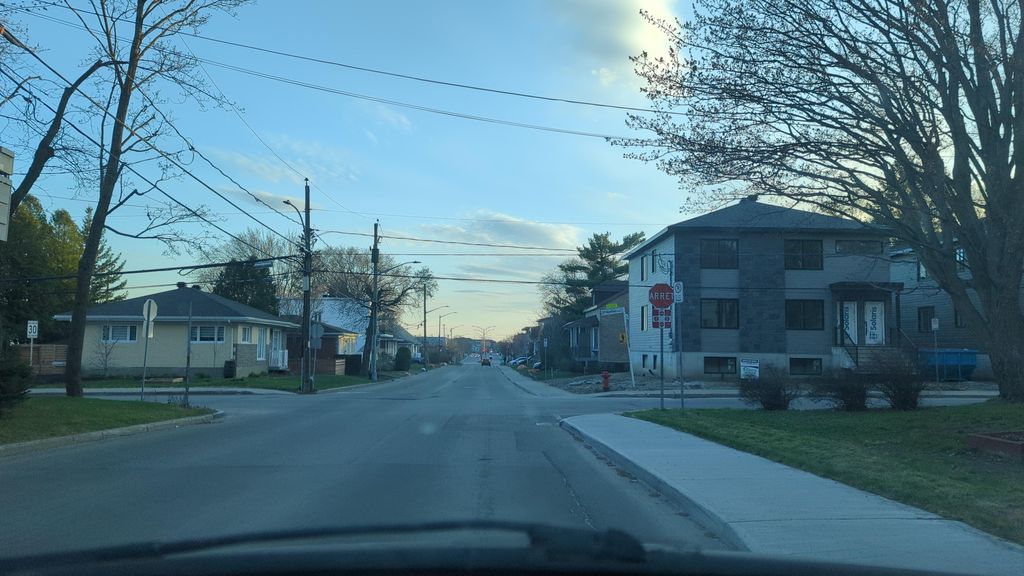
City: quebec_city